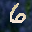
Label: 6